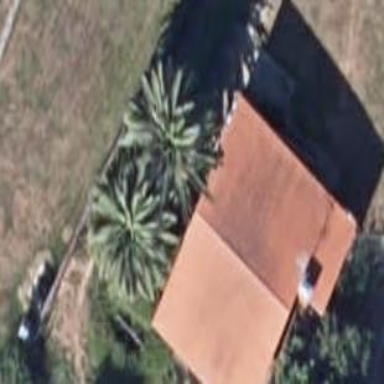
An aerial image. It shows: Simple house.